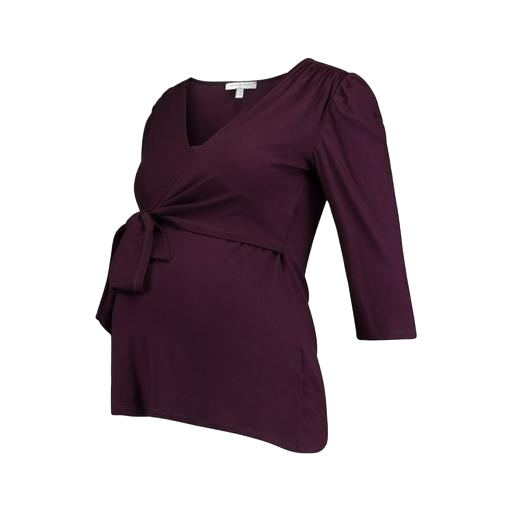
red maternity obi wrap top drawstring waist, purple faux-wrap jersey shirt, purple wrap-front shirt burgundy buffalo check, white background